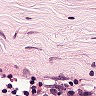
Metastatic tissue present: no